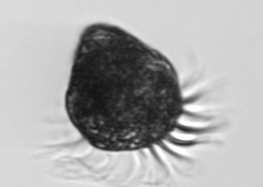
Label: Strombidium_morphotype2